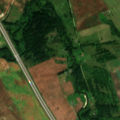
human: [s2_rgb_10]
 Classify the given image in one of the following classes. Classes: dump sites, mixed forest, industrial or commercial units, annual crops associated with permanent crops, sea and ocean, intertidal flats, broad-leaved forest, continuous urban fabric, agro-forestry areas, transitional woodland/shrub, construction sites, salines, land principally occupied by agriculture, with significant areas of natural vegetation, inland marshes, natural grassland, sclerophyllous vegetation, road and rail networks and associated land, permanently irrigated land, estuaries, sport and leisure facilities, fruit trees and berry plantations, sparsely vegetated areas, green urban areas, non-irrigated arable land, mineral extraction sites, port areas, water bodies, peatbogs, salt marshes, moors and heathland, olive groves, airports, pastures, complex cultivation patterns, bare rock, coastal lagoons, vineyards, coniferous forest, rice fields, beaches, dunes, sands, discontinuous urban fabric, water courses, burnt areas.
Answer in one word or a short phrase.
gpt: non-irrigated arable land, complex cultivation patterns, land principally occupied by agriculture, with significant areas of natural vegetation, transitional woodland/shrub